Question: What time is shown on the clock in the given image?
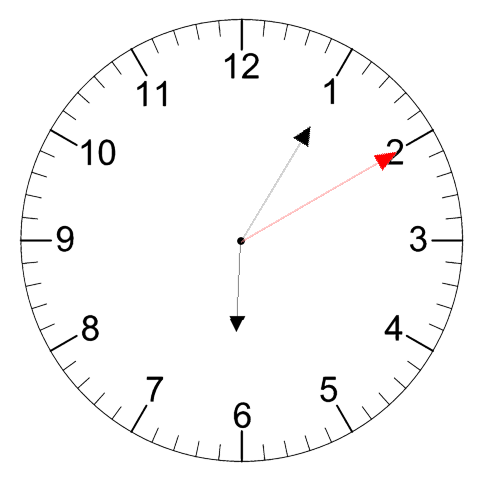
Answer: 06:05:10